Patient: sex M, age 38
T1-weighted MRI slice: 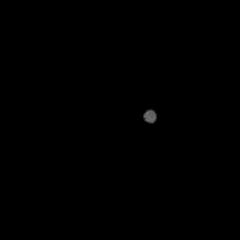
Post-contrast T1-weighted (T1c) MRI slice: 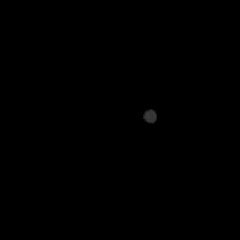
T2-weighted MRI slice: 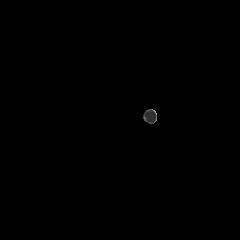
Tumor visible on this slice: no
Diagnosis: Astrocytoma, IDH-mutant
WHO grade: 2